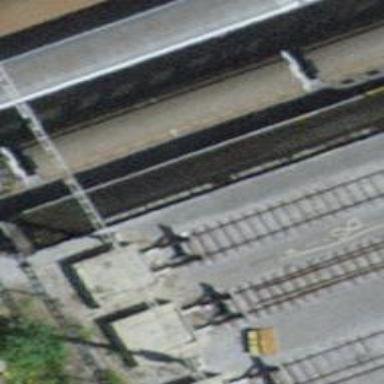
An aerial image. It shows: Railway buffer stop.